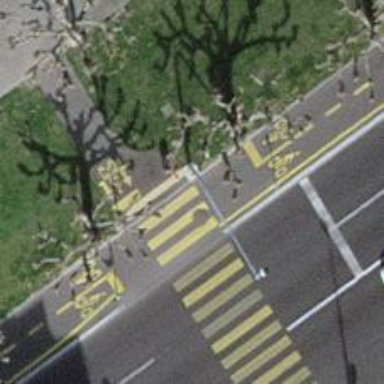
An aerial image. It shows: Road crossing with traffic signals.